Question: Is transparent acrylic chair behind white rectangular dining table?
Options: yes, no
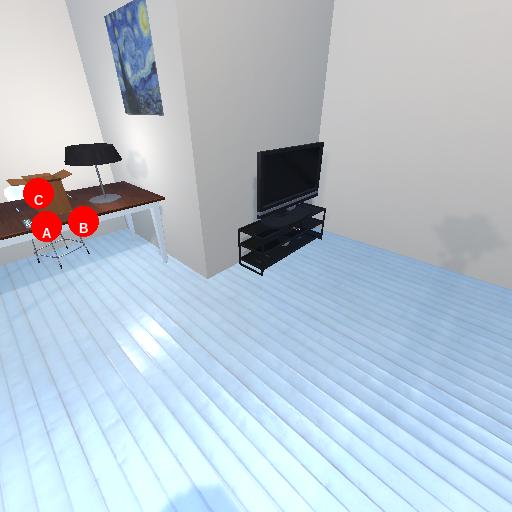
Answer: yes